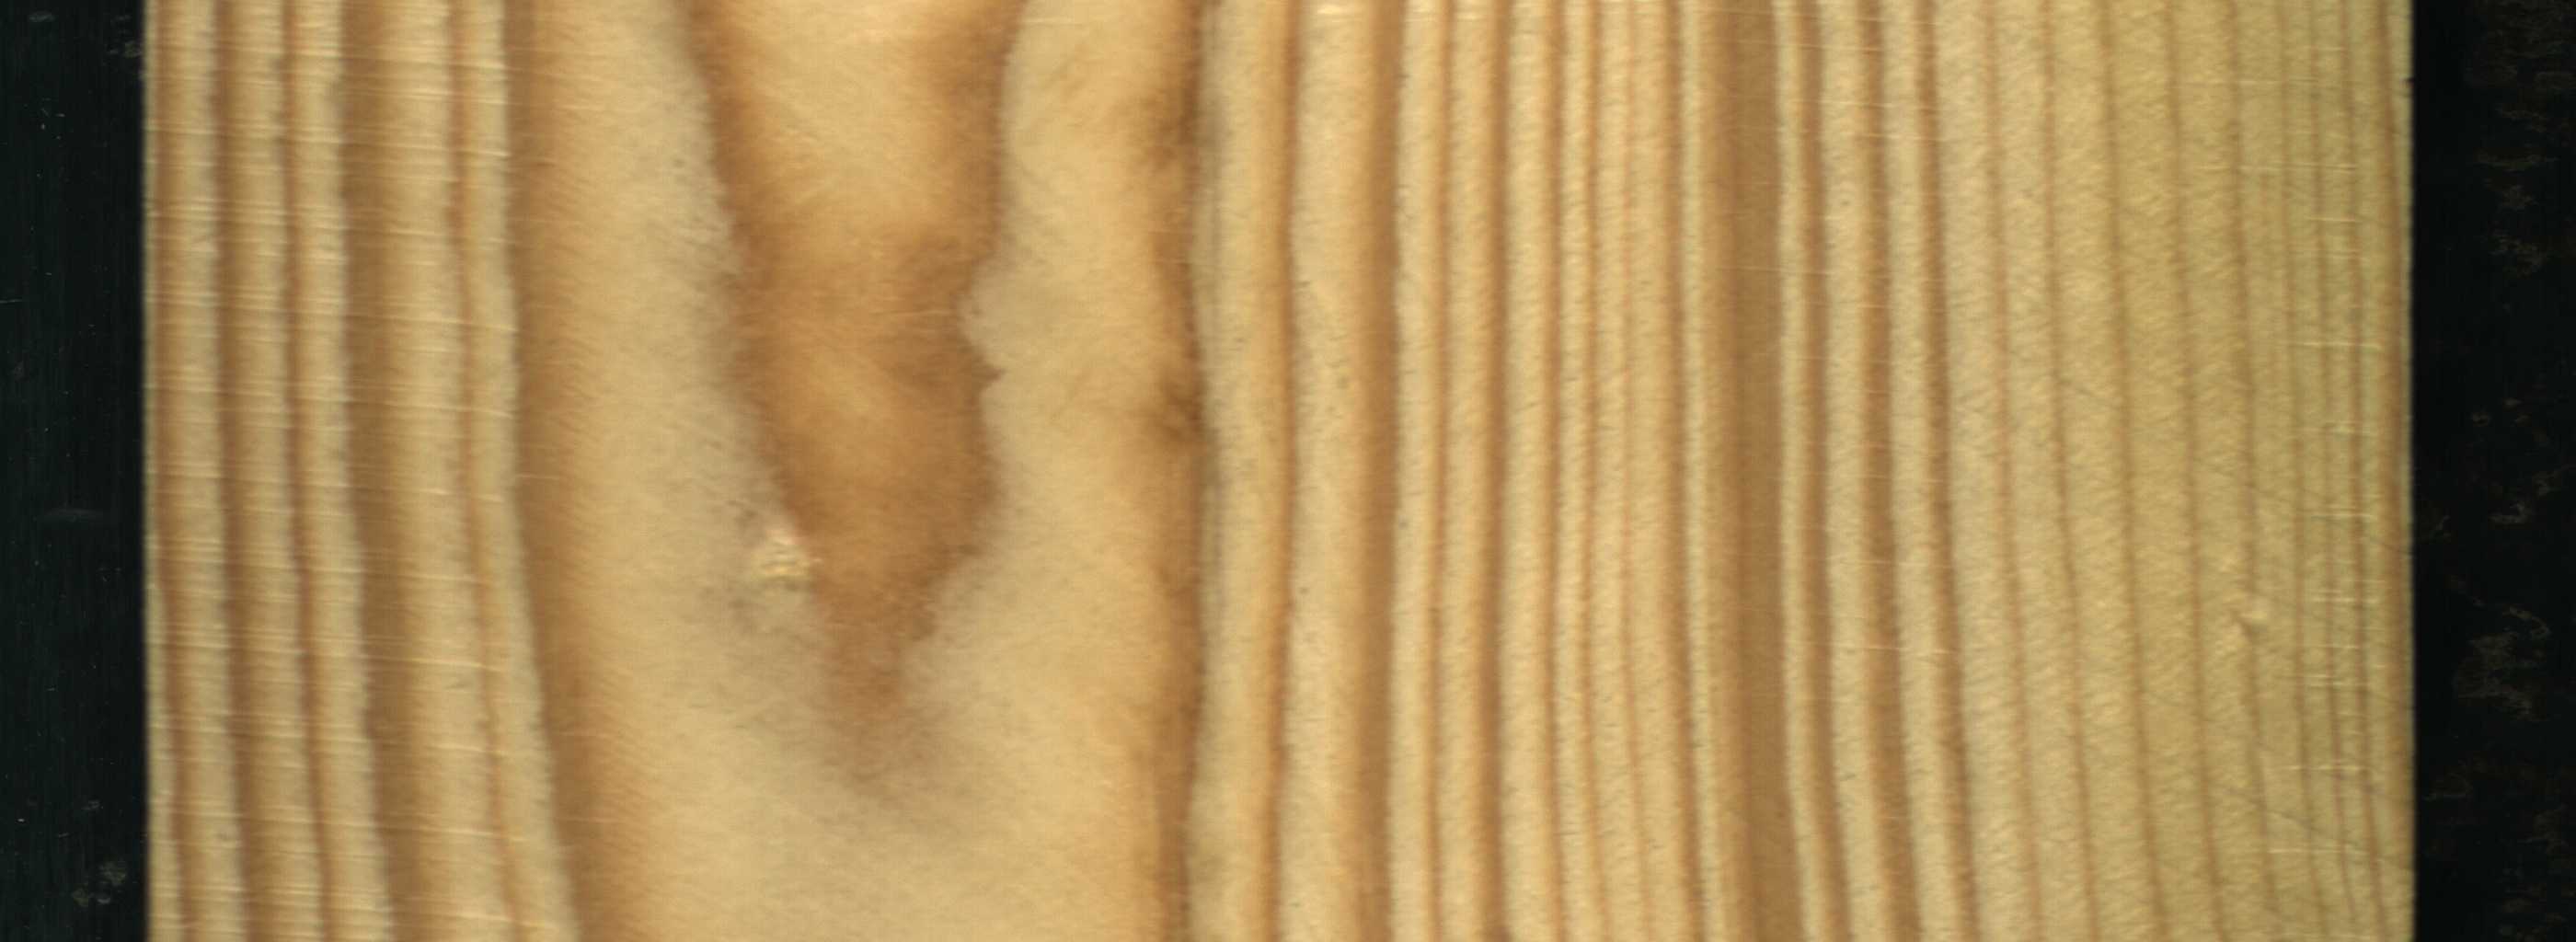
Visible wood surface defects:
Quartzity